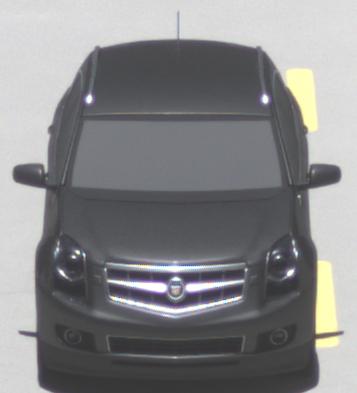
Make: Cadillac
Model: SRX 3.0 V6
Detailed model: SRX (II)
Model produced from: 2010/12
Model produced until: 2012/01
Doors: 5
Color: gray
Road condition: dry road
Daytime: midday
Contrast: high contrast